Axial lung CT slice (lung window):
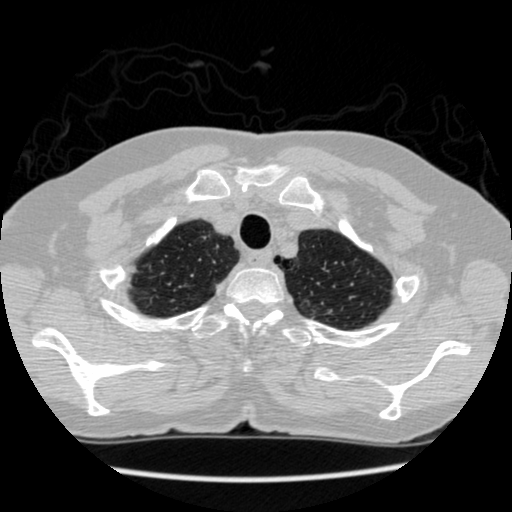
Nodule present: no